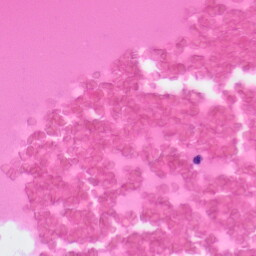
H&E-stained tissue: Colon